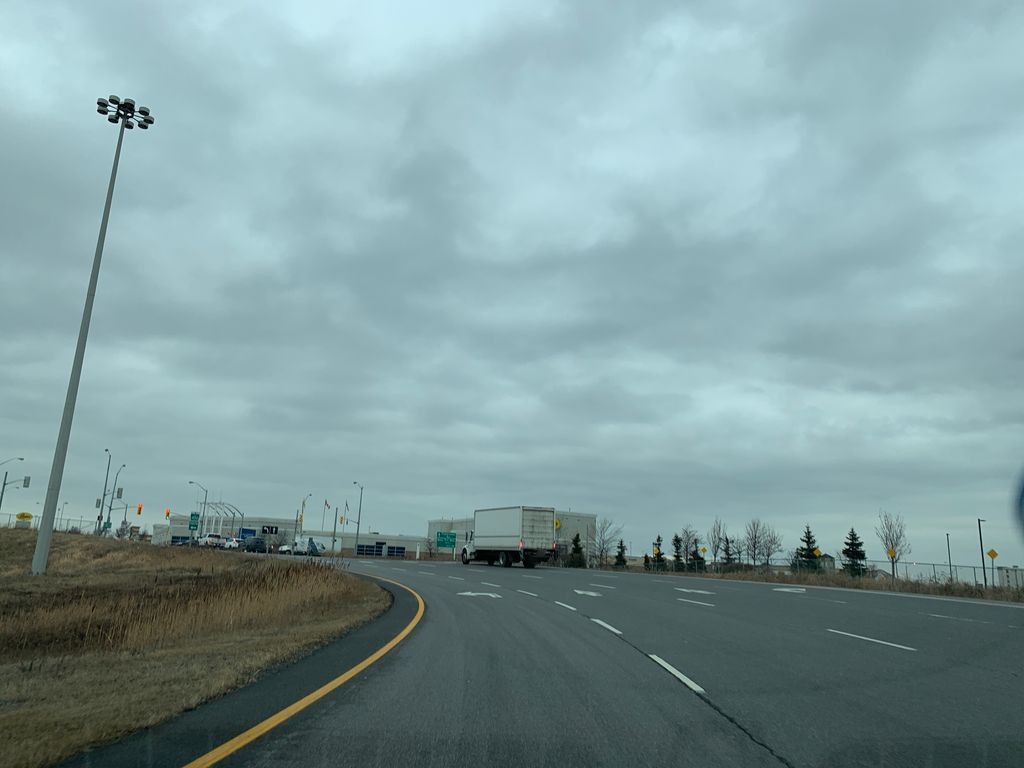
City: toronto